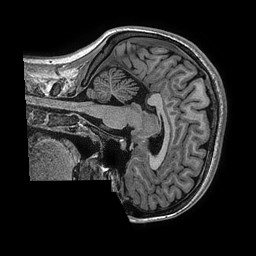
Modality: T1w
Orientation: sagittal
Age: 17
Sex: female
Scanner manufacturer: ge
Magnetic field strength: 3 T
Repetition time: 0.006952 s
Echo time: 0.00292 s